Aerial crown-view tile of a tropical tree (Barro Colorado Island, Panama), acquired 20240611:
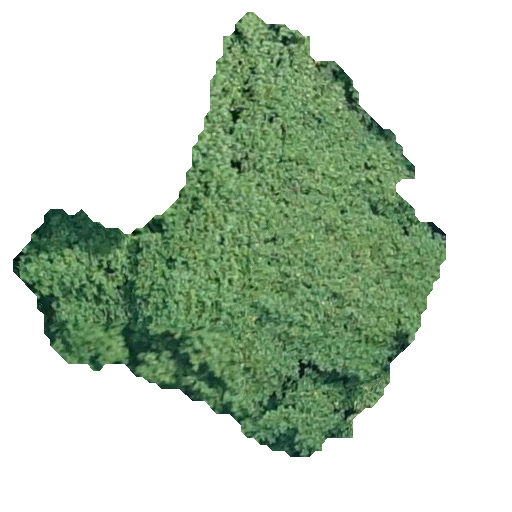
Species: Hieronyma alchorneoides
GBIF accepted scientific name: Hieronyma alchorneoides
Crown area: 160.576 m²